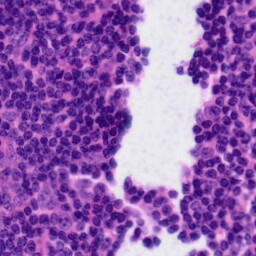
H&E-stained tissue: Tonsil